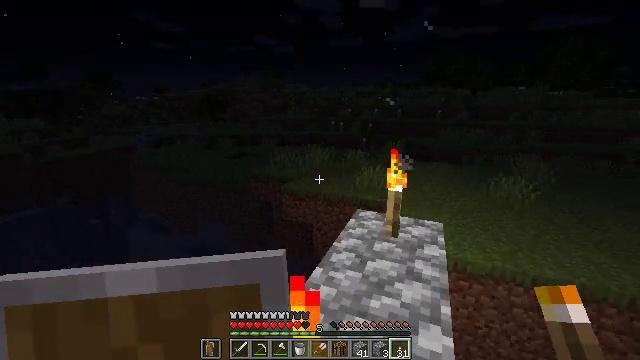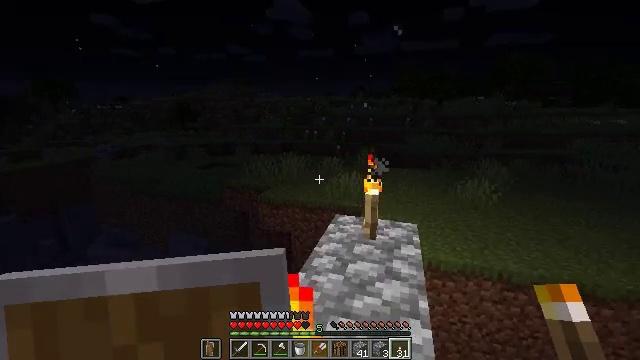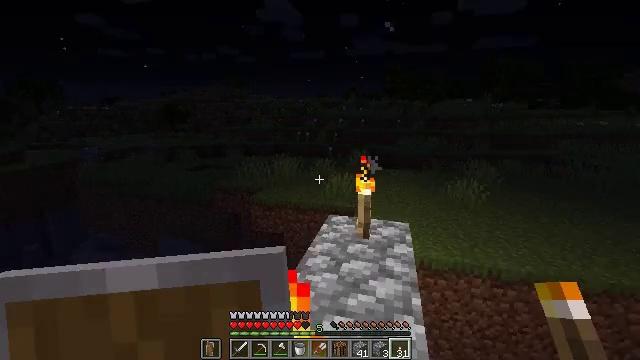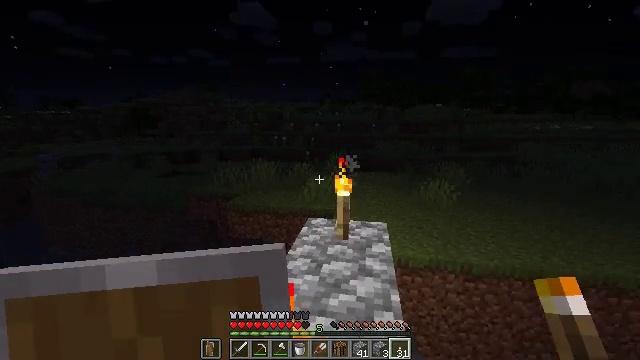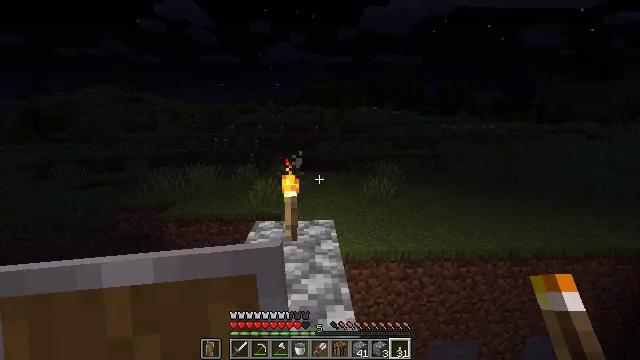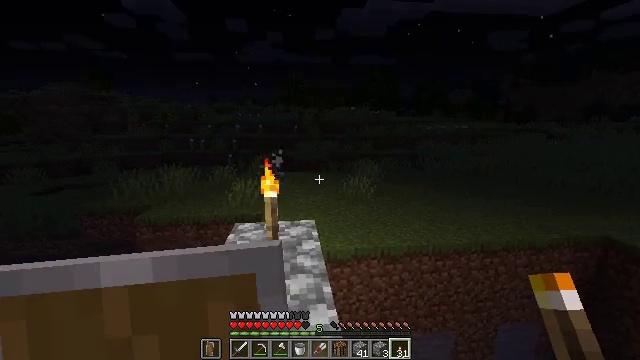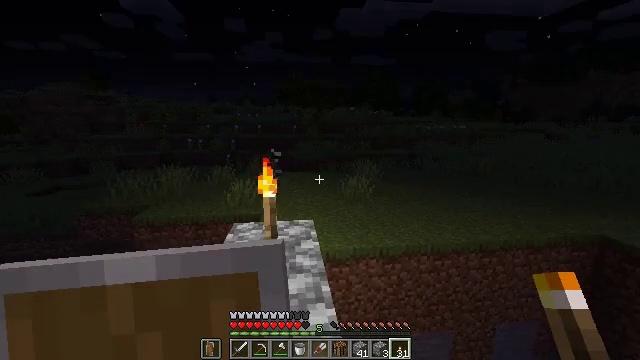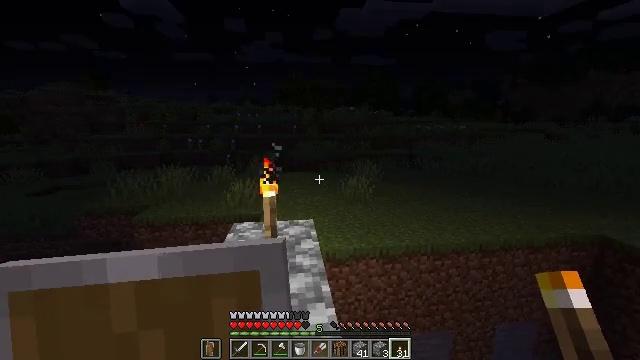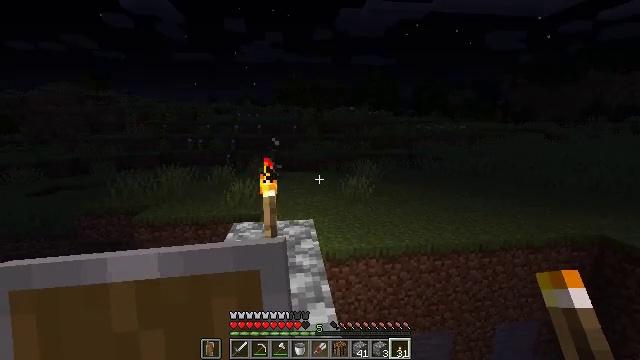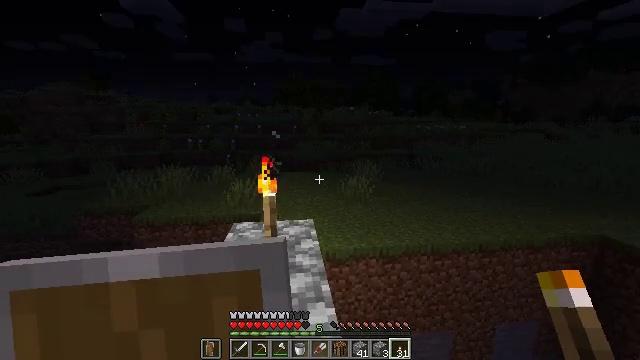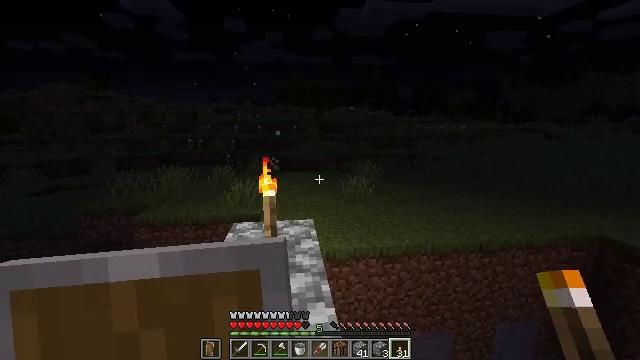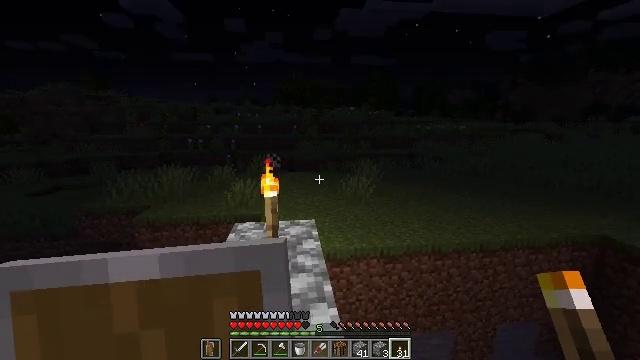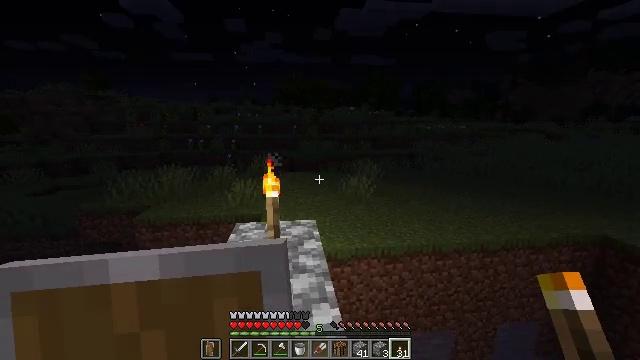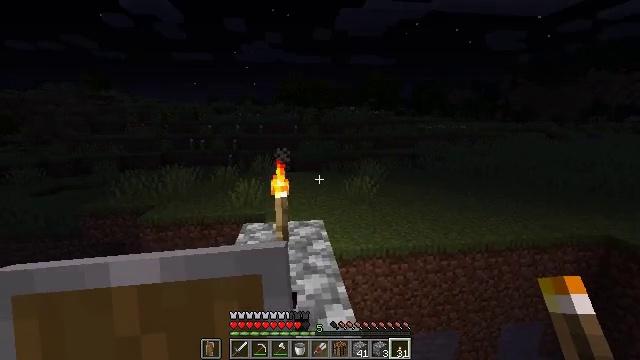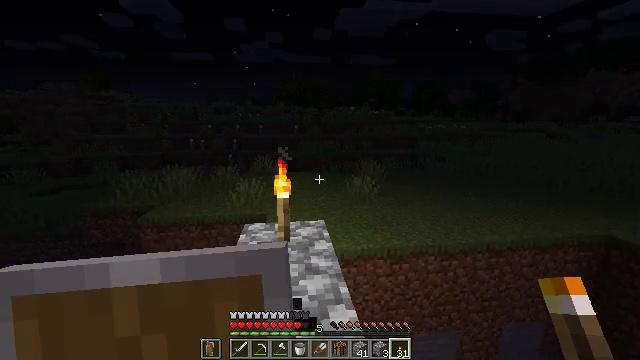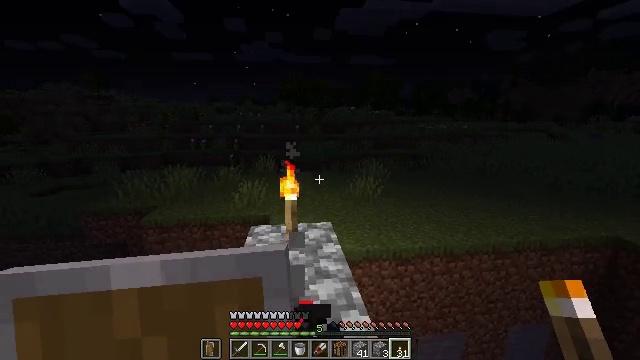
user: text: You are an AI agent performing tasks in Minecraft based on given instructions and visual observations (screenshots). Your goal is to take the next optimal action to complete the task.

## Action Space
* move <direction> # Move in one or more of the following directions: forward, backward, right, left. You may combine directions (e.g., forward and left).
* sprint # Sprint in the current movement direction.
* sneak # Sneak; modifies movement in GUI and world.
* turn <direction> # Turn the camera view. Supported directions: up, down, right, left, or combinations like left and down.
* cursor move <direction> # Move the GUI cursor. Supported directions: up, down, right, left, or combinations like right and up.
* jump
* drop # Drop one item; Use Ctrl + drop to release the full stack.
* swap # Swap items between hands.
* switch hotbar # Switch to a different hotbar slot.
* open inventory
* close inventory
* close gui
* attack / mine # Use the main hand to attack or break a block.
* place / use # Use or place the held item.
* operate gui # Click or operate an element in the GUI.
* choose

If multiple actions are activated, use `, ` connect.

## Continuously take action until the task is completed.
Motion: motion action
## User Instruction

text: Kill the chicken.
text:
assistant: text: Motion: sneak, turn right and up
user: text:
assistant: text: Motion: sneak, turn right
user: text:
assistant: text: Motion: sneak, turn right
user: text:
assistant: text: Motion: sneak, turn right
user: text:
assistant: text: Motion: sneak, turn right
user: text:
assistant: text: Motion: sneak
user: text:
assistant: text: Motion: sneak
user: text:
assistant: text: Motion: sneak
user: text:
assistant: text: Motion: sneak
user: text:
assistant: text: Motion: sneak
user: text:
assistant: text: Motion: move left, sneak
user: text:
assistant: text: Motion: move left, sneak
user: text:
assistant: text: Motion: move left, sneak
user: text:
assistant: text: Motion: move forward and move left, sneak
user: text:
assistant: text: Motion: move forward and move left, sneak
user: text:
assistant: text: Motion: move forward, sneak, turn right and up
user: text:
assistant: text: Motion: move forward, sneak, turn right and up
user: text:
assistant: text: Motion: move forward, sneak
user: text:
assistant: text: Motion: move forward, sneak
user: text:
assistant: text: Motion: move forward, sneak
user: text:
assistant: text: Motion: move forward, sneak
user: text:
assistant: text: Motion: move forward, sneak
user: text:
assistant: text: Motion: move forward, sneak
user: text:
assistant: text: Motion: move forward, sneak
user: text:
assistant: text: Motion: move forward, sneak
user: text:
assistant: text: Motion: move forward, sneak
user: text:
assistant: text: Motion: move forward, sneak
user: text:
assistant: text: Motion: move forward, sneak
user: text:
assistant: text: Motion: move forward, sneak
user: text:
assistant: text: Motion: move forward, sneak